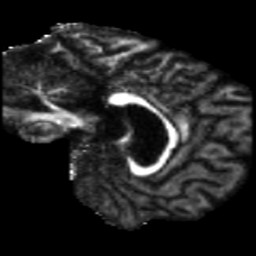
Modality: FA
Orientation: sagittal
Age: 41
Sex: male
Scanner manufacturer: siemens
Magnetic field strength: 3 T
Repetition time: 5.47 s
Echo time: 0.0854 s